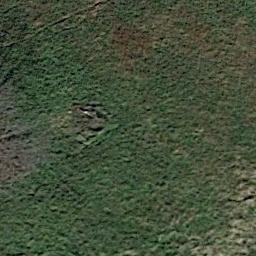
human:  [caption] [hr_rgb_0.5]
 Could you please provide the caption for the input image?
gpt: The meadow is dense but uneven .

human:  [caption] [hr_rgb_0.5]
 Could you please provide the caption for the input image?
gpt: A large patch of brown and green grass .

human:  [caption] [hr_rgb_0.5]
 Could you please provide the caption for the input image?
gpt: There is a tree in the grass .

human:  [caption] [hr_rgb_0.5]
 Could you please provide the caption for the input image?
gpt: This meadow has different sparsity in different places .

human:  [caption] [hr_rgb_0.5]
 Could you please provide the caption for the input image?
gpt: There are some bare land on the green meadow .